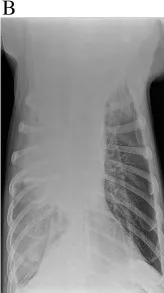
Preoperative radiographic view. (B) Ventrodorsal projection of the thorax reveals a widened cranial mediastinum with increased soft-tissue density.
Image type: radiology (x_ray)